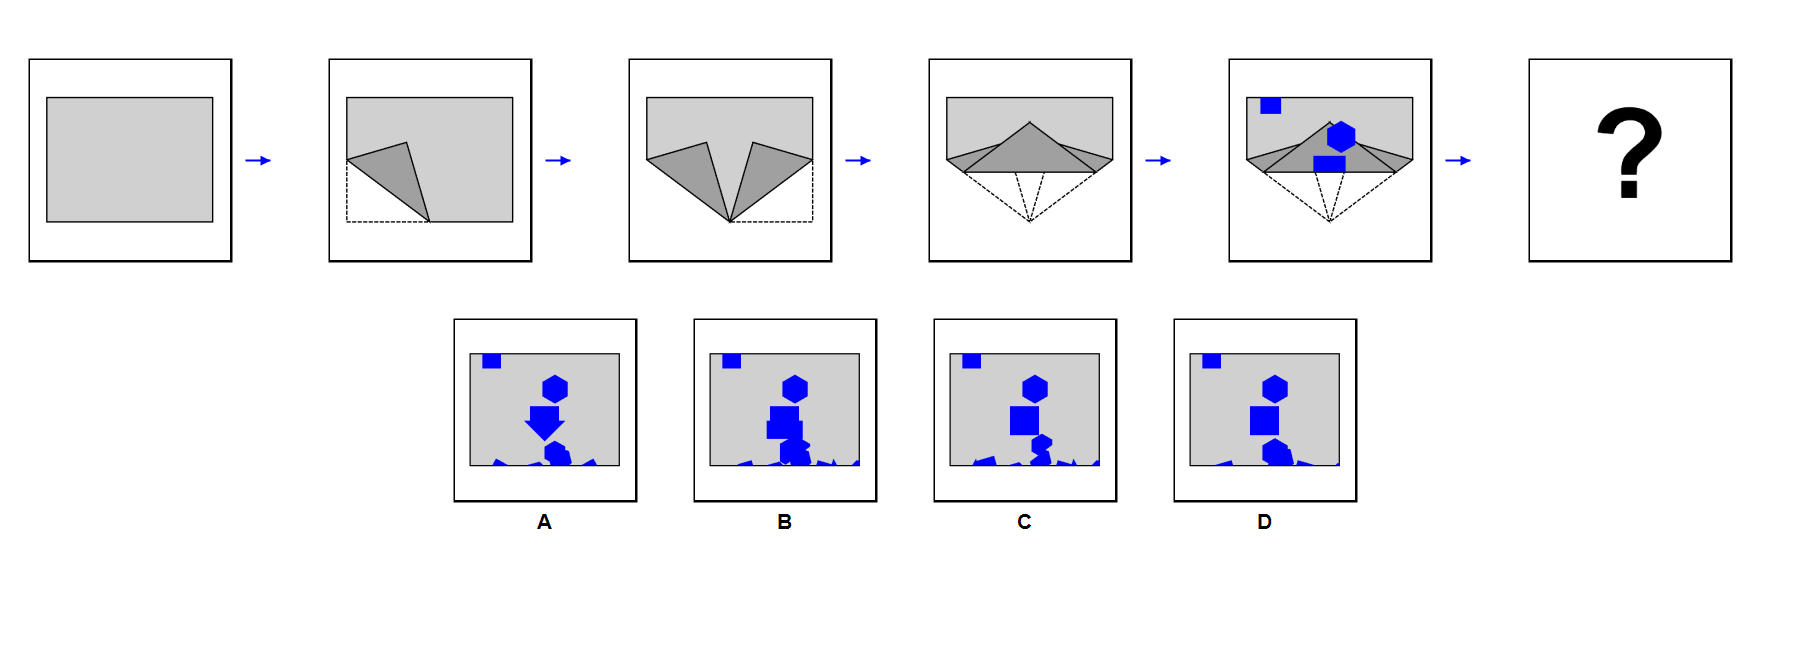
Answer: D